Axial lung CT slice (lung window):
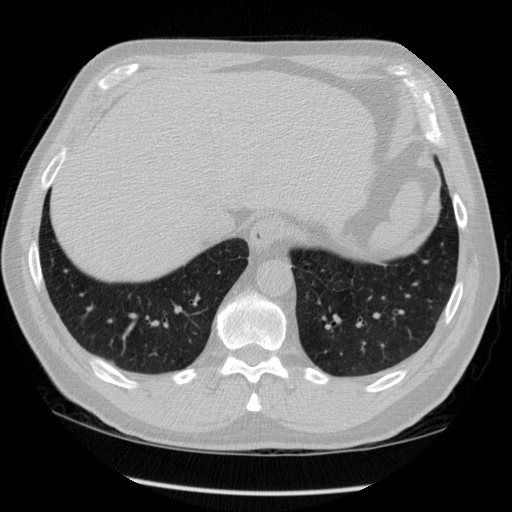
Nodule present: no